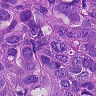
Metastatic tissue present: yes